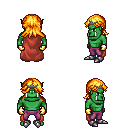
a pixel art fantasy rpg character, male body template, orc, green skin, maroon cape, magenta pants, light blonde loose hair, iron tiara, gold gloves, metal boots, four views (front, back, left, right), 2x2 character sprite sheet, small pixel art, hard edges, no anti-aliasing